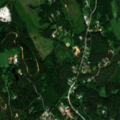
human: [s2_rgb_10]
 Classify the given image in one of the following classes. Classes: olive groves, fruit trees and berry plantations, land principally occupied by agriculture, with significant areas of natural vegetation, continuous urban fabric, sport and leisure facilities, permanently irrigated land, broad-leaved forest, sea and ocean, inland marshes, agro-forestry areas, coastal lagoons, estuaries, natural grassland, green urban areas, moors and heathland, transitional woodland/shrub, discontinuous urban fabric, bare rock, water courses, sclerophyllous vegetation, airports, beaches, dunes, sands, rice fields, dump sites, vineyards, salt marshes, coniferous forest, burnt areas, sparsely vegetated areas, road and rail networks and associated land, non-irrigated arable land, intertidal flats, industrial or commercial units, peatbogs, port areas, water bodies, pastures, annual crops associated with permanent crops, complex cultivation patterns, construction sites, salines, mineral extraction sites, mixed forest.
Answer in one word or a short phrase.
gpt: discontinuous urban fabric, coniferous forest, mixed forest, transitional woodland/shrub